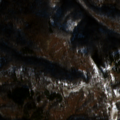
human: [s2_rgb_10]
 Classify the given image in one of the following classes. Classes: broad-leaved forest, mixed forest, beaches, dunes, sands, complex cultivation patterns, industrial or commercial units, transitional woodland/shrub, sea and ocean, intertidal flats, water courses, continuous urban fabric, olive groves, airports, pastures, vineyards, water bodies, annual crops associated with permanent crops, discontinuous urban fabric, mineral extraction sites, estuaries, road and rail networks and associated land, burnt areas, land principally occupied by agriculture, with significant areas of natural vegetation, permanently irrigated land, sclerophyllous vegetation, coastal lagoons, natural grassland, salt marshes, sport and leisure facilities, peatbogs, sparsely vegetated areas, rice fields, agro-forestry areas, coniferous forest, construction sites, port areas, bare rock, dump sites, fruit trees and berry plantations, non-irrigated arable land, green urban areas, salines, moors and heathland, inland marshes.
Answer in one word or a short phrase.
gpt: complex cultivation patterns, broad-leaved forest